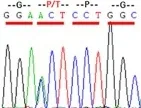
Clinical characteristics and gene sequencing results of the patient and his family members. (D) Magnetic resonance imaging of the pituitary of the patient, indicating reduced morphology of the anterior lobe, absence of the pituitary stalk, and displacement of the neurohypophysis to the infundibulum (red arrow).
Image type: chart (chart)